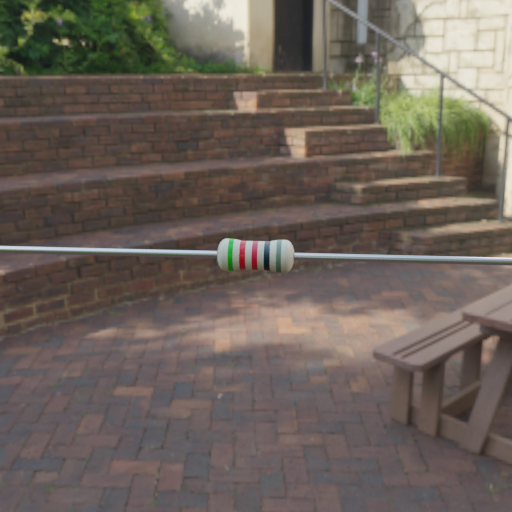
Resistor colour bands (in order): green, red, red, black, gray